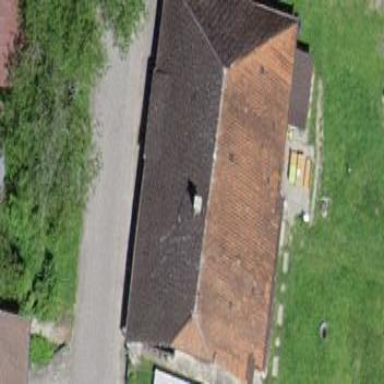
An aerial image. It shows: Farm building.